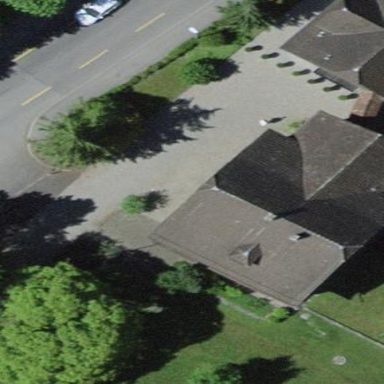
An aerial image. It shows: Detached building.